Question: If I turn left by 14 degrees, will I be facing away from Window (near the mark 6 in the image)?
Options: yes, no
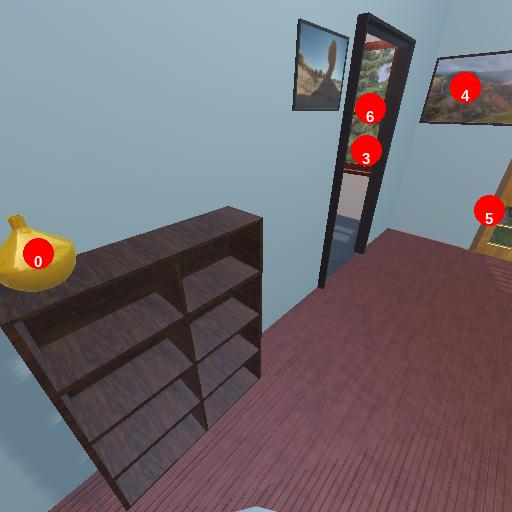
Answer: yes